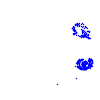
Particle: electron